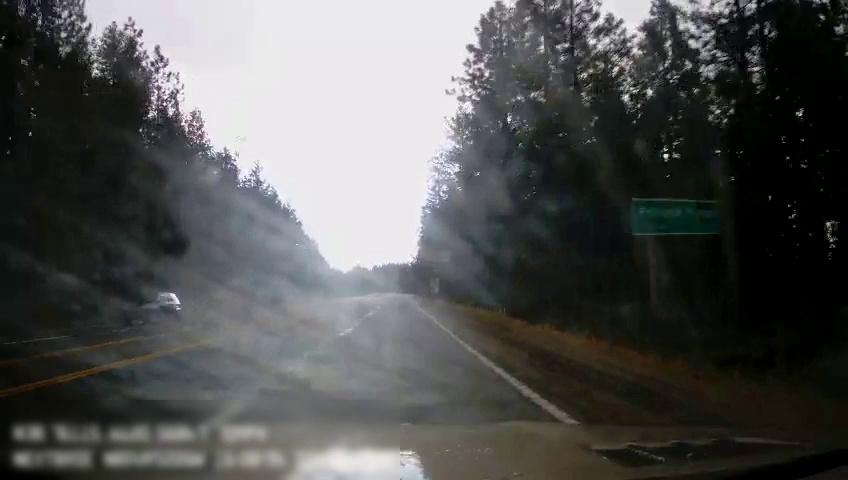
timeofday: Day
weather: Cloudy
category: Drivable Space
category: Vehicles | SUV
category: Lanes | Current Lane
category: Lanes | Current Lane
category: Lanes | Alternate Lane